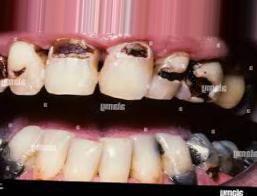
Condition: Caries